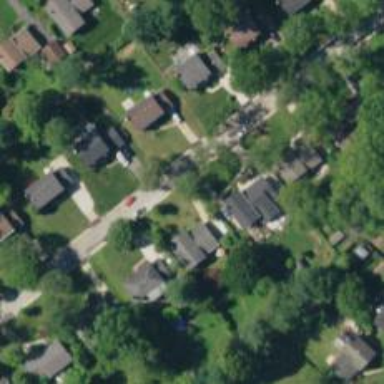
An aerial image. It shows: Neighborhood.